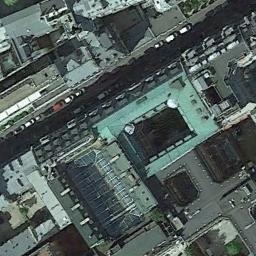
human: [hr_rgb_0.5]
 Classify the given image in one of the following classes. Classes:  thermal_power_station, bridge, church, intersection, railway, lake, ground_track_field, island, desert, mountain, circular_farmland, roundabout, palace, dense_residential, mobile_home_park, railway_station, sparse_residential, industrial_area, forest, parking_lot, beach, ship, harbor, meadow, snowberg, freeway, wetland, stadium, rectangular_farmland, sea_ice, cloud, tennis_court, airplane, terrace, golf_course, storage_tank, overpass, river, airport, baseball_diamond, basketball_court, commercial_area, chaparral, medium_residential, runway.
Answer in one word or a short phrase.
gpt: commercial_area